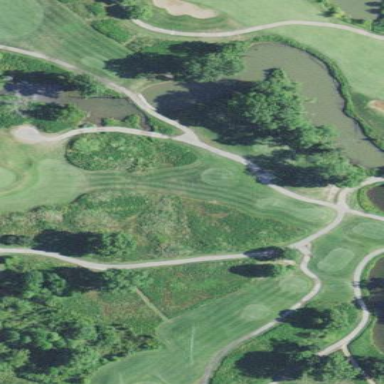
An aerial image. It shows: Rough grassy area used for golf.